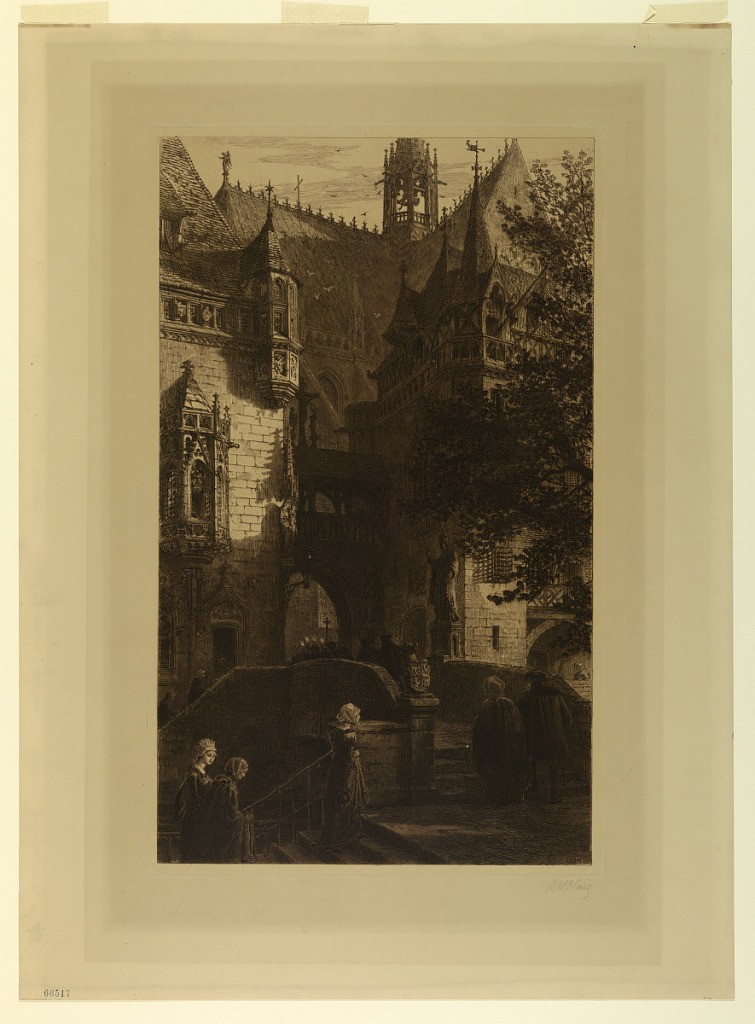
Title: The Vesper Bell
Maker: Axel Herman Haig, Swiss, 1835 - 1921
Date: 1879
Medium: Etching in brown ink on cream-colored heavy paper
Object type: Print
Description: Figures are seen ascending a stairway which leads across a small bridge to the open door of a Gothic church. The scene is probably inspired by Bruges.